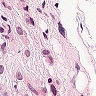
Metastatic tissue present: yes